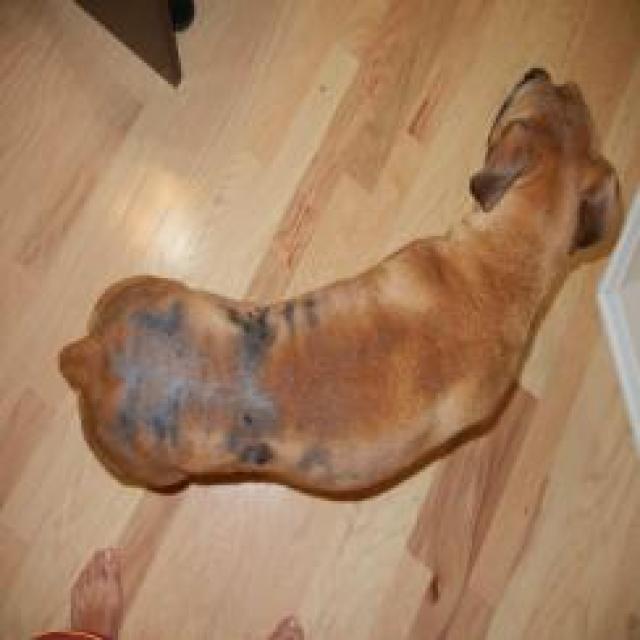
Canine fungal skin infection — characterized by alopecia, scaling, crusting, and circular lesions. Common agents include Malassezia and Candida species.